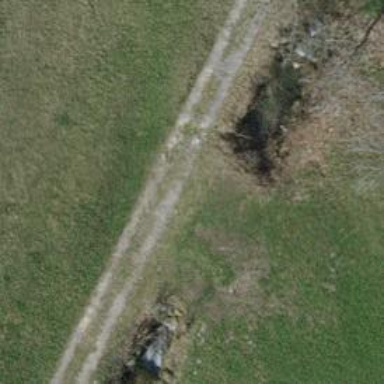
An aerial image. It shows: Culvert tunnel.